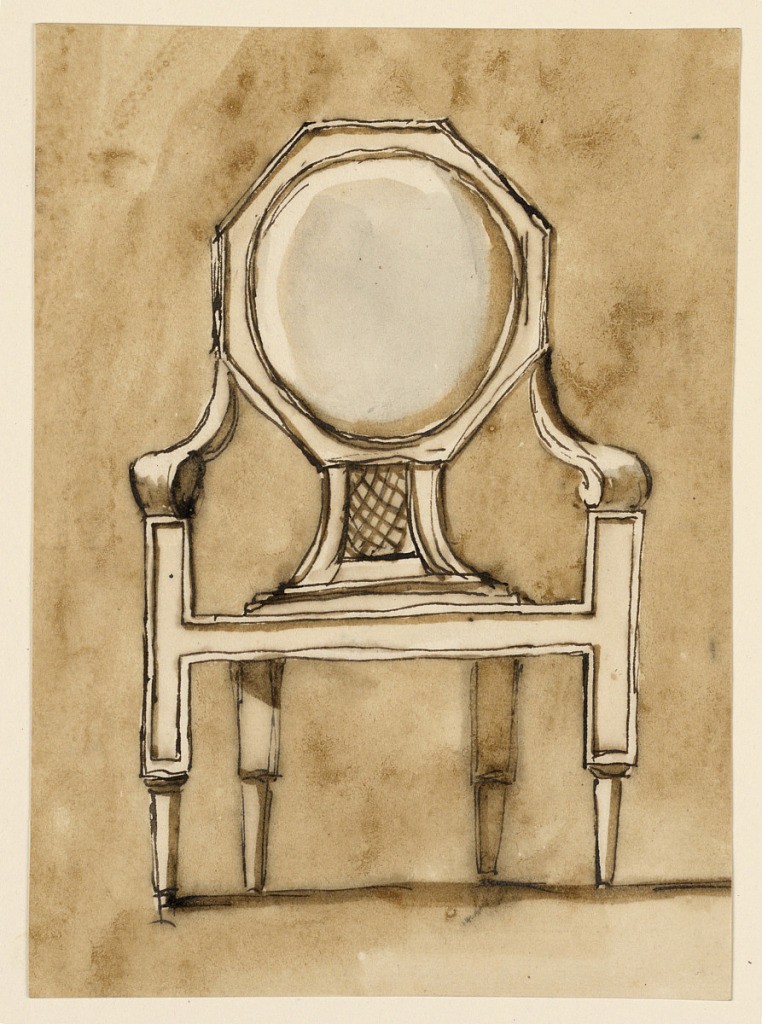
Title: Chair
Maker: Giuseppe Barberi, Italian, 1746–1809
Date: ca. 1785–1790
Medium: Pen and brown ink, brush and gray and brown wash on off-white laid paper
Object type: Drawing
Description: Seen from the front. The back is above an octagon with an inner oval supported by a panel with trellis. The arms are volutes springing from corners of the octagon. The back legs stand nearer together than the front legs.